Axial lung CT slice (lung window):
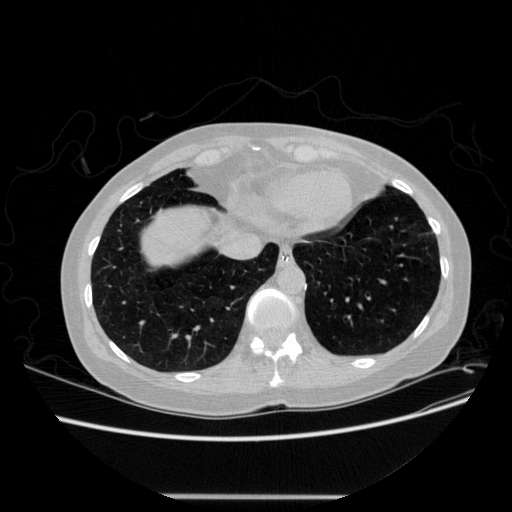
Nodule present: no